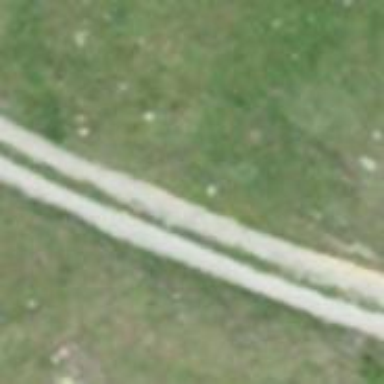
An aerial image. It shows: Track with grade5 tracktype.